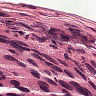
Metastatic tissue present: yes